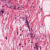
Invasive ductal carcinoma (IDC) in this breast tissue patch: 0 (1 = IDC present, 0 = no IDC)